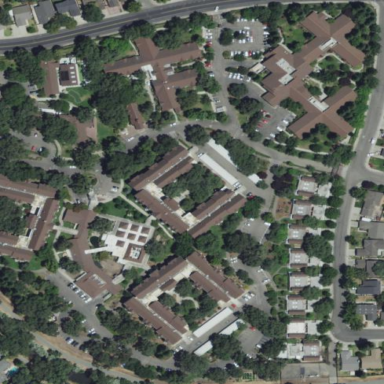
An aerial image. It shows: Building.